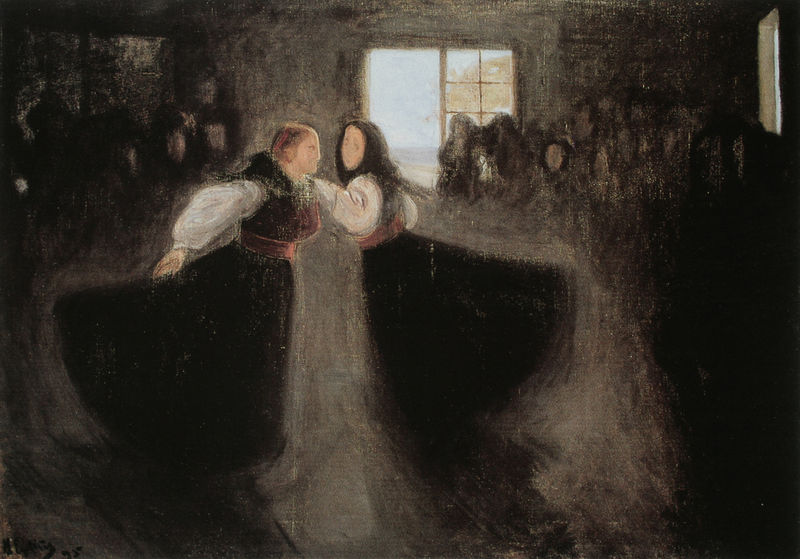
Titel: Der Tanz in der Scheune
Künstler: Halfdan Egedius
Standort: Oslo
Institution: Nasjonalgalleriet
Schlagwörter: baum, blau, dunkel, gemälde, gruppe, hand, schatten, weiß, frauen, gelb, grün, menschen, bewegung, braun, damen, fenster, frau, frisur, grau, haar, hell, kleid, kleider, köpfe, licht, profil, raum, schwarz, tür, zeichnung, zimmer, ölbild, ausblick, blick, gürtel, haus, rot, beige, fest, malerei, rock, tanz, feier, wand, arm, arme, blicke, bluse, samt, ärmel, innenraum, öl, horizont, haare, tücher, paar, personen, musik, tänzerinnen, puffärmel, schulter, genre, kreis, röcke, zuschauer, blusen, hemden, tag, haarband, ölgemälde, kopftuch, halstuch, teint, durchblick, kohle, streit, tracht, verwischt, trachten, gegenlicht, drehung, tänzer, gasthaus, tanzpaar, wirbeln, nur in schwarz, wer war denn d